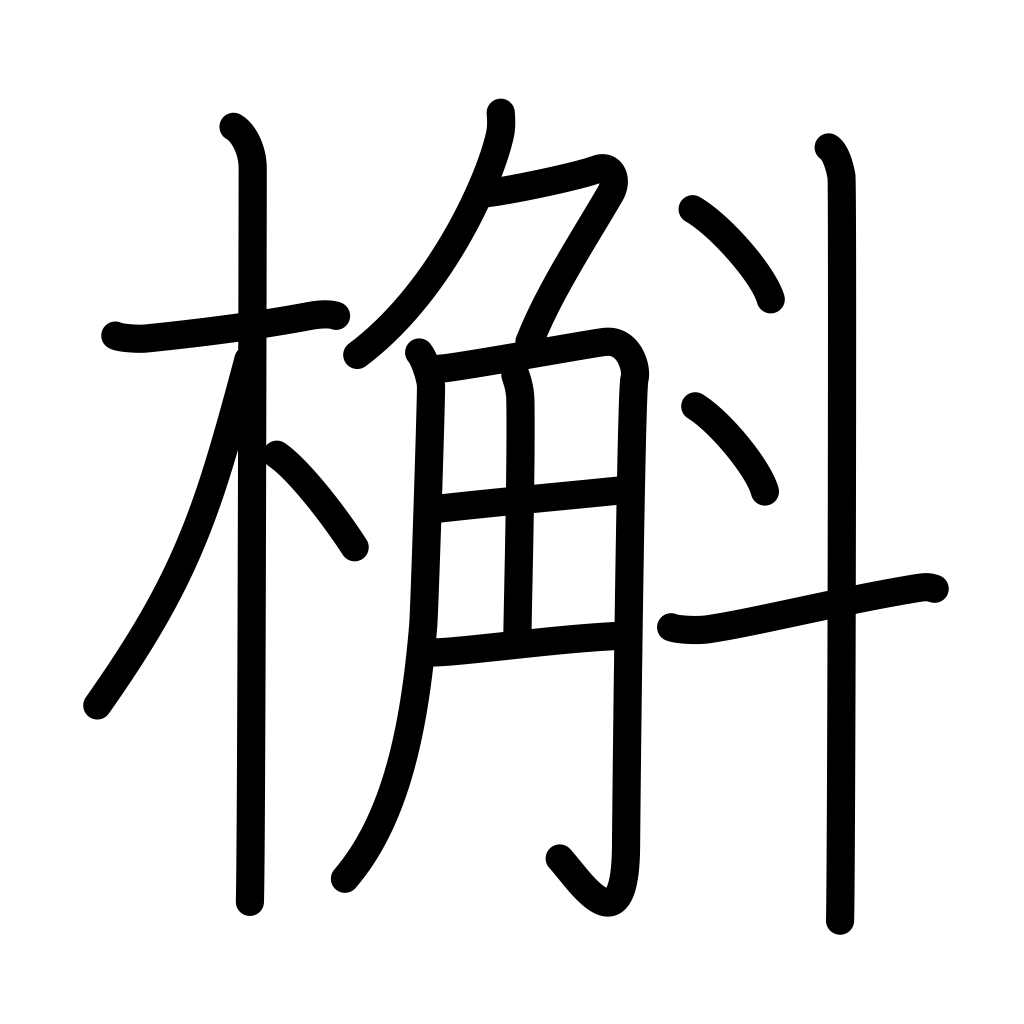
Meaning: oak